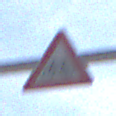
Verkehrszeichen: RadverkehrRechts
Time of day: MorningAfternoon
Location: Outdoor (Urban)
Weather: PartlyCloudy
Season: NotSpecified
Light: Natural